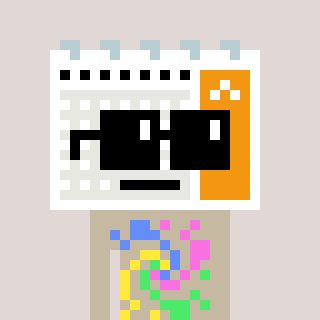
a pixel art character with square black sunglasses, a calendar-shaped head and a bege-colored body on a warm background